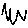
Label: zigzag